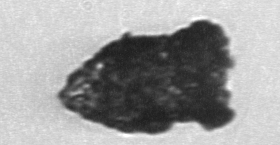
Label: Tintinnopsis